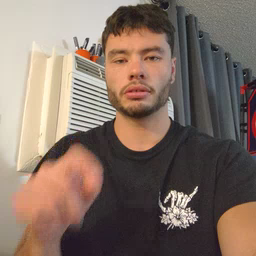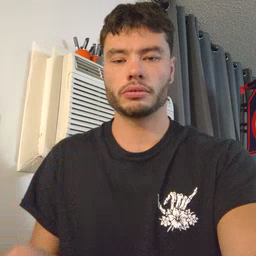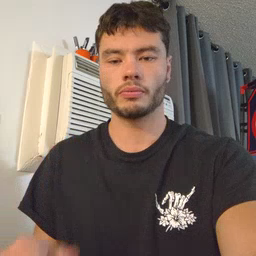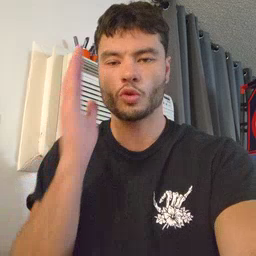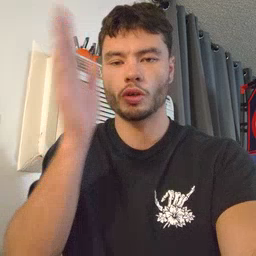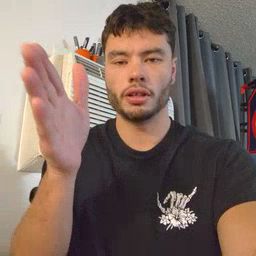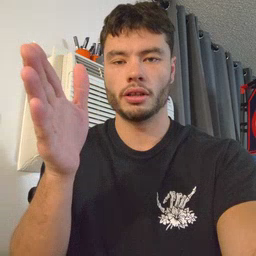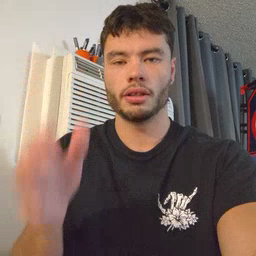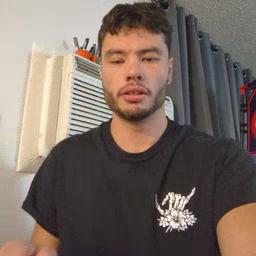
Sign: will